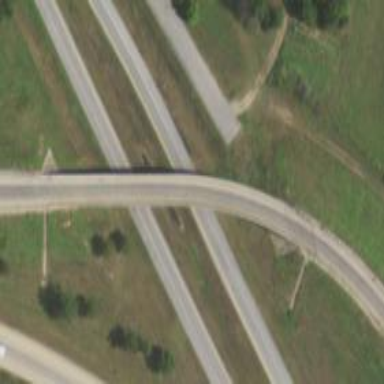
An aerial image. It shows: Secondary road.